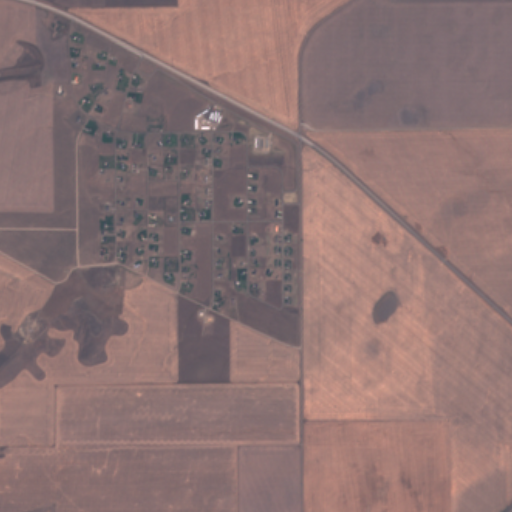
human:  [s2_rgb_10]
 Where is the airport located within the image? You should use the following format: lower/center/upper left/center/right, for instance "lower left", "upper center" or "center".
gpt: The airport is located in the upper of the image.
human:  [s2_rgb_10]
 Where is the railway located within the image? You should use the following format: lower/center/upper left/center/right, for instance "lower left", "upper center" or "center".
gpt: The railway is located in the lower right of the image.
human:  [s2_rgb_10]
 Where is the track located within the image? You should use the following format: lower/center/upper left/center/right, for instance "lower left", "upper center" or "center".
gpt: There is no track in the image.